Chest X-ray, PA view. Patient: 57 years old, sex M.
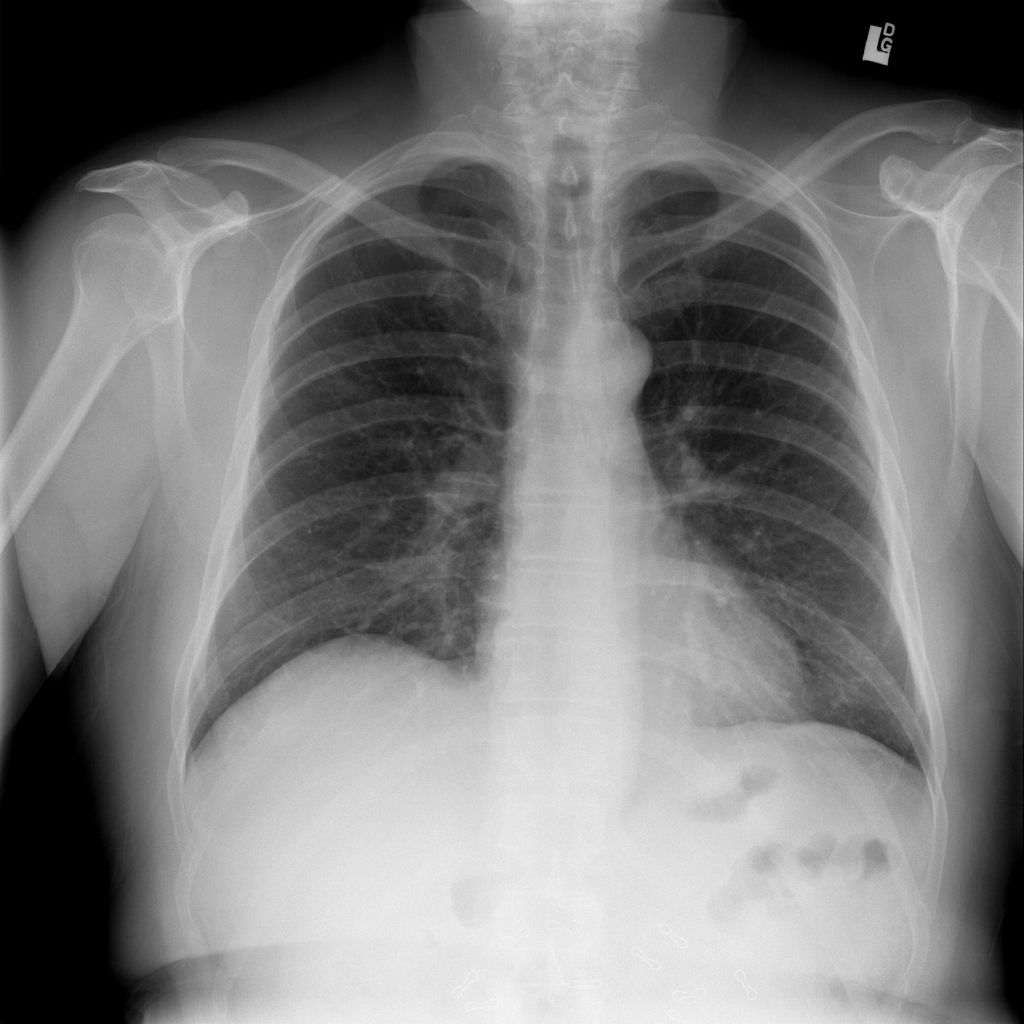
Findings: No Finding